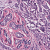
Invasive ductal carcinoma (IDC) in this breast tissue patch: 1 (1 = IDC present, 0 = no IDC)